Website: macys
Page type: cart
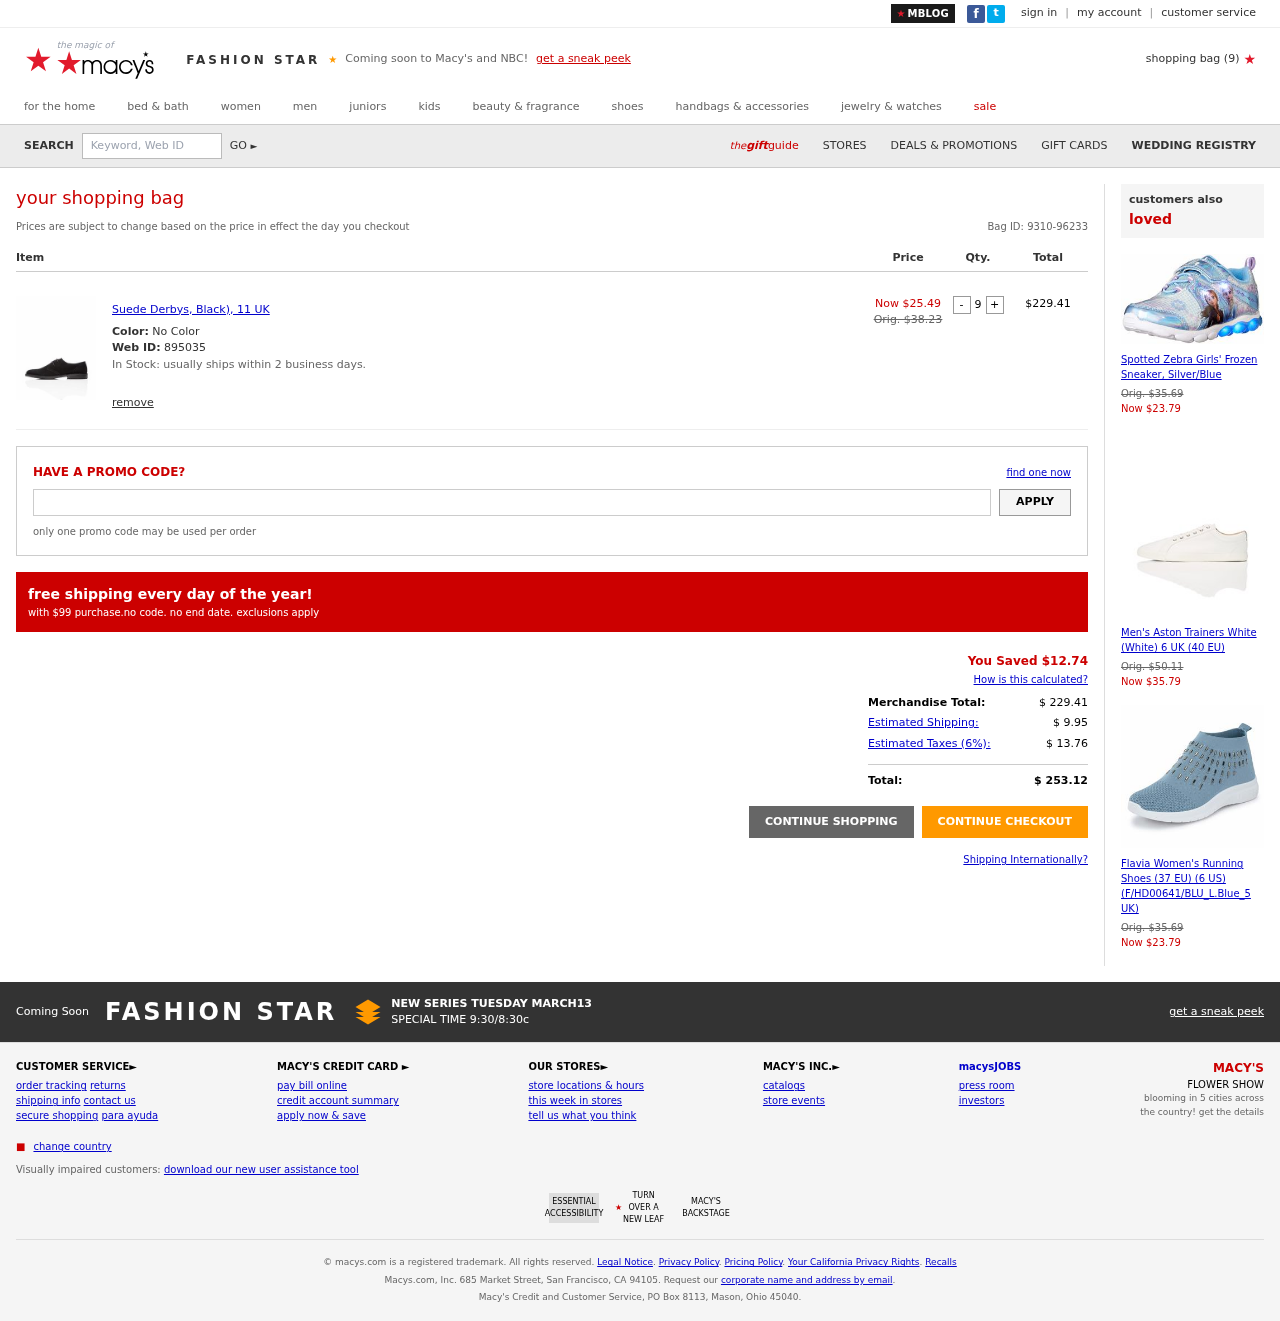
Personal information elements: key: PII_PROMO_CODE
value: OFF43
Product elements: key: PRODUCT1_NAME
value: Suede Derbys, Black), 11 UK
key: PRODUCT1_PRICE
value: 25.49
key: PRODUCT1_QUANTITY
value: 9
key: PRODUCT2_NAME
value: Spotted Zebra Girls' Frozen Sneaker, Silver/Blue
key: PRODUCT2_PRICE
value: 23.79
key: PRODUCT3_NAME
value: Men's Aston Trainers White (White) 6 UK (40 EU)
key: PRODUCT3_PRICE
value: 35.79
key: PRODUCT4_NAME
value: Flavia Women's Running Shoes (37 EU) (6 US) (F/HD00641/BLU_L.Blue_5 UK)
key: PRODUCT4_PRICE
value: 23.79
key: PRODUCT1_SKU
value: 895035
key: PRODUCT1_ORIGINAL_PRICE
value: Orig. $38.23
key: PRODUCT1_TOTAL
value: $229.41
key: PRODUCT2_ORIGINAL_PRICE
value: Orig. $35.69
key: PRODUCT3_ORIGINAL_PRICE
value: Orig. $50.11
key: PRODUCT4_ORIGINAL_PRICE
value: Orig. $35.69
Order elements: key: ORDER_NUM_ITEMS
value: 9
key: ORDER_ID
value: Bag ID: 9310-96233
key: ORDER_SAVINGS
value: $12.74
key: ORDER_SUBTOTAL
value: $ 229.41
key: ORDER_SHIPPING_COST
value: $ 9.95
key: ORDER_TAX
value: $ 13.76
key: ORDER_TOTAL
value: $ 253.12